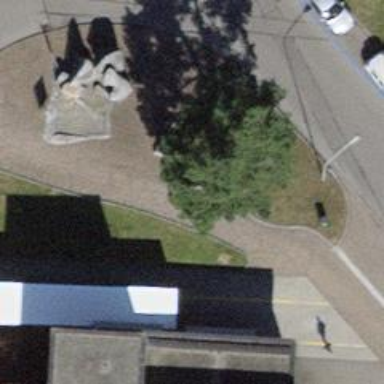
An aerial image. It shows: Brown bench in the vicinity.